Question: everyone. I was trying to compute an integral numerically using scipy.quad. However, it returns a really huge array with no other error. Can anyone see the problem? The code works very fine with simple integral like
quad(lambda x:x**2,0,4)
but for the code below
try a=20,b=20,c=20,j=1 you get a really huge list of result with repeating numbers
'''
def Lj(a,b,c,j):
R1=a
R2=b
R3=c
if j==1:
Rj=a
elif j==2:
Rj=b
elif j==3:
Rj=c
else:
raise ValueError('j needs to be an integer between 1 and 3')
result = (R1*R2*R3)*quad(lambda s: 1/((s+Rj**2)*sqrt(((s+R1**2)*(s+R2**2)*(s+R3**2))))/2, 0, inf)
return result
'''

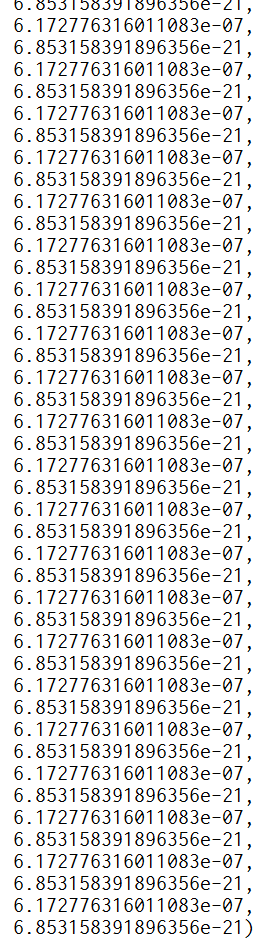
Answer: <URL> returns a tuple containing the integral and an estimate of the error. You multiply this tuple by 'R1*R2*R3', which replicates the tuple 'R1*R2*R3' times.
To fix this, use just the first value returned by 'quad'. That is, replace this:
'''
result = (R1*R2*R3)*quad(lambda s: 1/((s+Rj**2)*sqrt(((s+R1**2)*(s+R2**2)*(s+R3**2))))/2, 0, inf)
'''
with something like this:
'''
intgrl, err = quad(lambda s: 1/((s+Rj**2)*sqrt(((s+R1**2)*(s+R2**2)*(s+R3**2))))/2, 0, inf)
result = (R1*R2*R3)*intgrl
'''